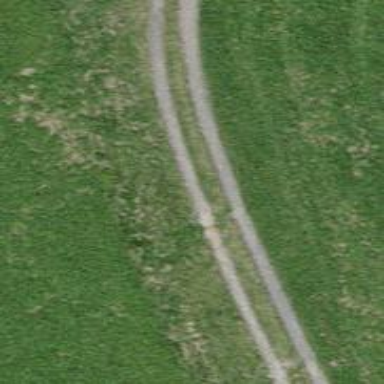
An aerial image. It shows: Footway with gravel surface.